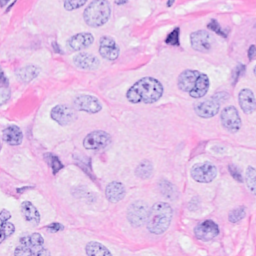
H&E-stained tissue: Breast